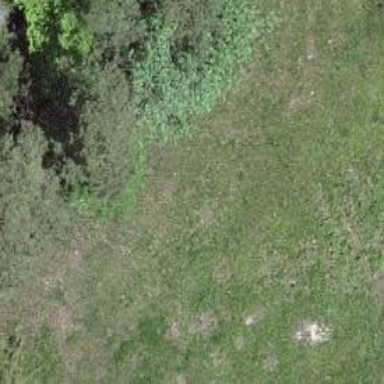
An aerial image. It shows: Grass path.